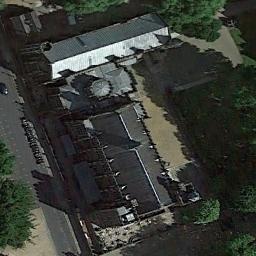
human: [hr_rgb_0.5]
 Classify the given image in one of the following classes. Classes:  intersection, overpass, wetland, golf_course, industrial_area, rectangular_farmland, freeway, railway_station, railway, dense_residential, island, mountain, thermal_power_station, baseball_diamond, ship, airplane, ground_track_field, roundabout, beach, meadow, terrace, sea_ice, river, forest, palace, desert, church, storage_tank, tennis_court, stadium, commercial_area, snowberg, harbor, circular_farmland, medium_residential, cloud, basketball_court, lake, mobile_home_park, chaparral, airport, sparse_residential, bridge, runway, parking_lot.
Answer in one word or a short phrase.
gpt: church